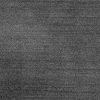
Atmospheric dust classification: dusty